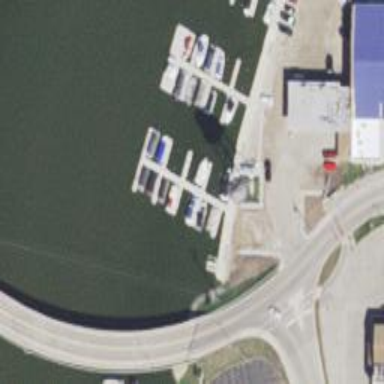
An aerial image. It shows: Man-made pier.